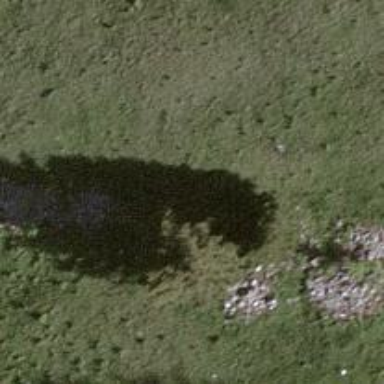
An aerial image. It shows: Single tag "natural: tree."